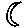
Label: moon